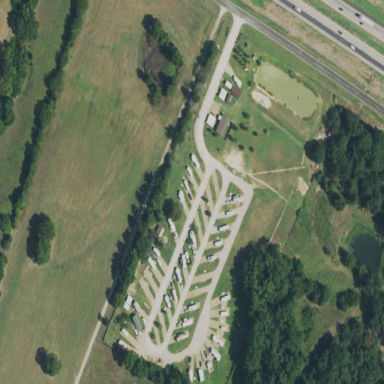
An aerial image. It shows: Caravan site for tourism.